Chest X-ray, AP view. Patient: 56 years old, sex M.
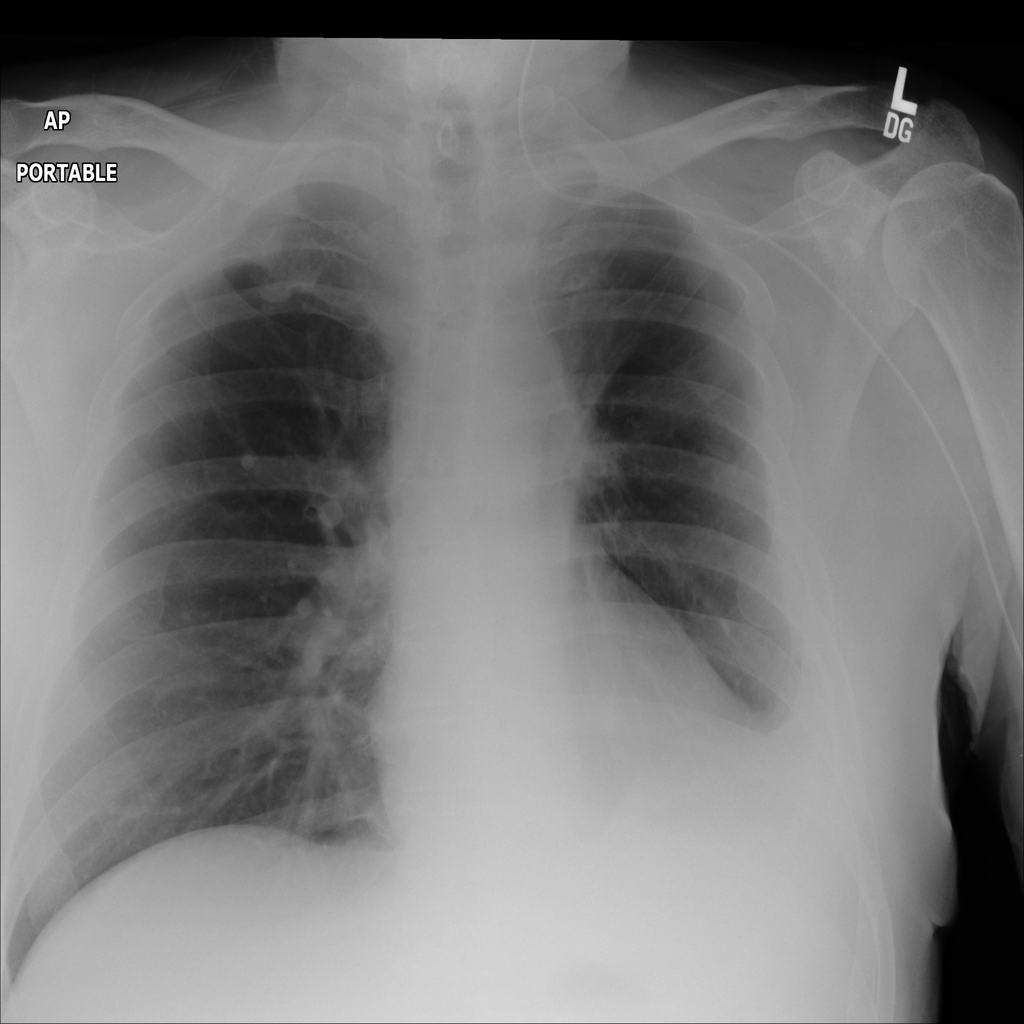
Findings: Effusion, Pleural_Thickening